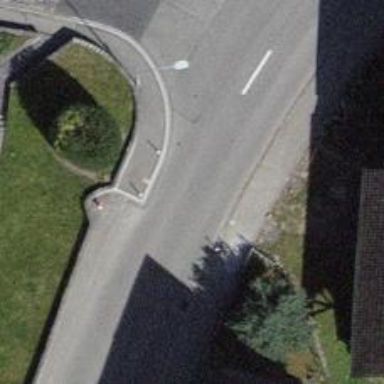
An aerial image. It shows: Uncontrolled zebra crossing on the road.